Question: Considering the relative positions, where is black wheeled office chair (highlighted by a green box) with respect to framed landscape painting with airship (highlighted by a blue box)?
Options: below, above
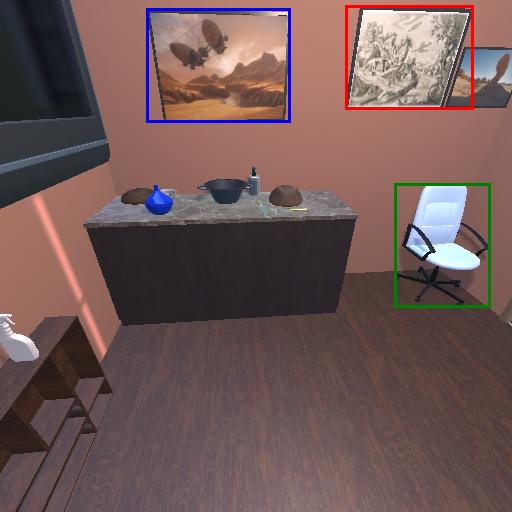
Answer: below